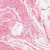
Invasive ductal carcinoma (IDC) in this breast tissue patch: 0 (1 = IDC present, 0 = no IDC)